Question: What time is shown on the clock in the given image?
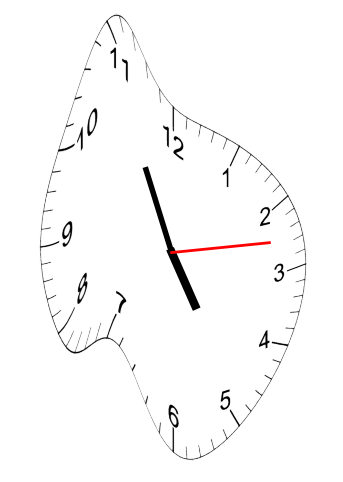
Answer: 04:55:13